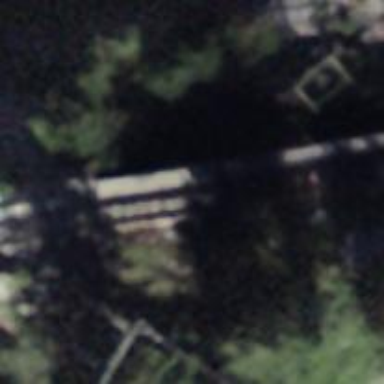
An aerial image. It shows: Funicular railway.